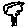
Label: tree